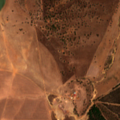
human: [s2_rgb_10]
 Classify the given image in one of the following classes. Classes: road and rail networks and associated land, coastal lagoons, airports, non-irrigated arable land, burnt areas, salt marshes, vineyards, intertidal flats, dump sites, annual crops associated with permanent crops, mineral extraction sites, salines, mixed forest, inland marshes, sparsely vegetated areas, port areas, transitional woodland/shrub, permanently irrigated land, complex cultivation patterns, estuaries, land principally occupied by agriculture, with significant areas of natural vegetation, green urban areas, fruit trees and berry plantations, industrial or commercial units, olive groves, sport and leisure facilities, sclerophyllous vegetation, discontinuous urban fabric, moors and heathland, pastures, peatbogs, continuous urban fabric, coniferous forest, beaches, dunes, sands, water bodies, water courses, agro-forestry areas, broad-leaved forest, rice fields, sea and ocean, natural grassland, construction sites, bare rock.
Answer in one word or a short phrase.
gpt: non-irrigated arable land, permanently irrigated land, agro-forestry areas, broad-leaved forest, coniferous forest, transitional woodland/shrub, water bodies